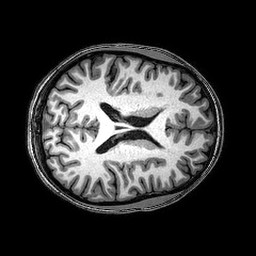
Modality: T1w
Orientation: axial
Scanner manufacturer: philips
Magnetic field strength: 3 T
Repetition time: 0.008264 s
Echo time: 0.0038 s